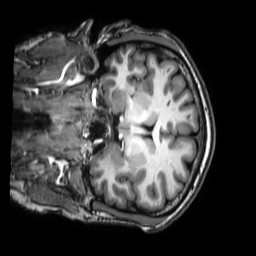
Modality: T1w
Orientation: coronal
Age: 24
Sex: male
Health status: healthy
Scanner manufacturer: philips
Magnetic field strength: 3 T
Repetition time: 0.009 s
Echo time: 0.003996 s